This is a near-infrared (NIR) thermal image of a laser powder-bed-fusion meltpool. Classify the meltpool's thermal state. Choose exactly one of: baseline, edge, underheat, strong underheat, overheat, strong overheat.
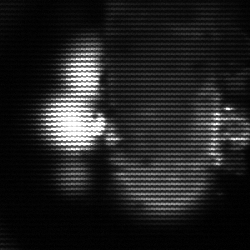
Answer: strong underheat